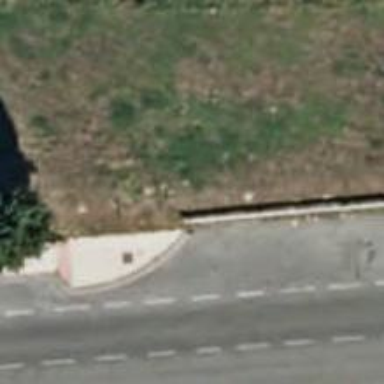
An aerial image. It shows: Sidewalk.